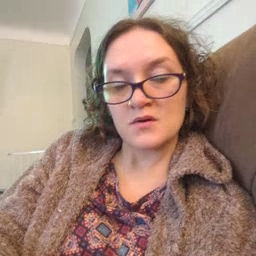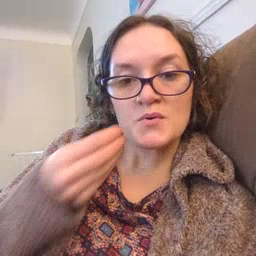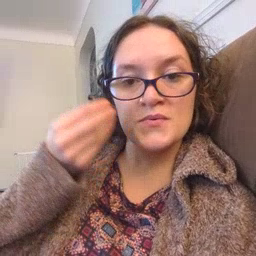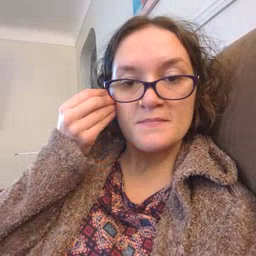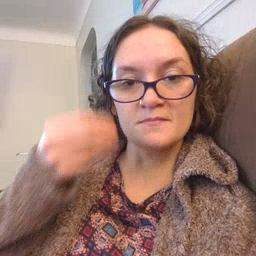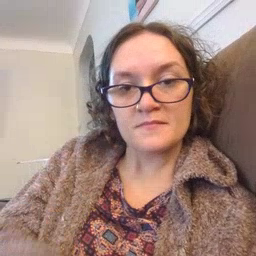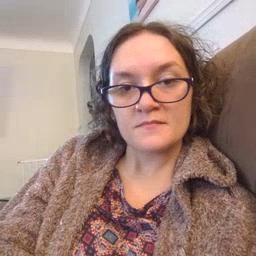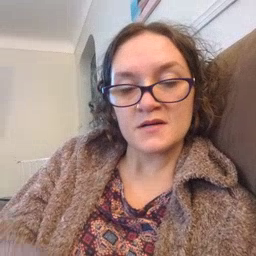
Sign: home